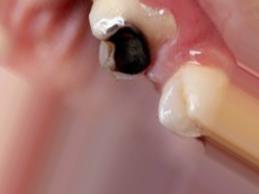
Condition: Caries